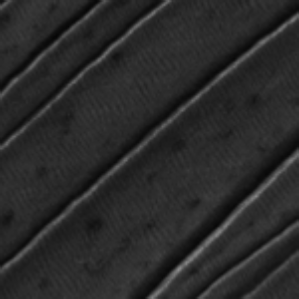
Label: frost